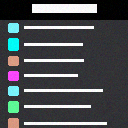
Screen state: on